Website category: book
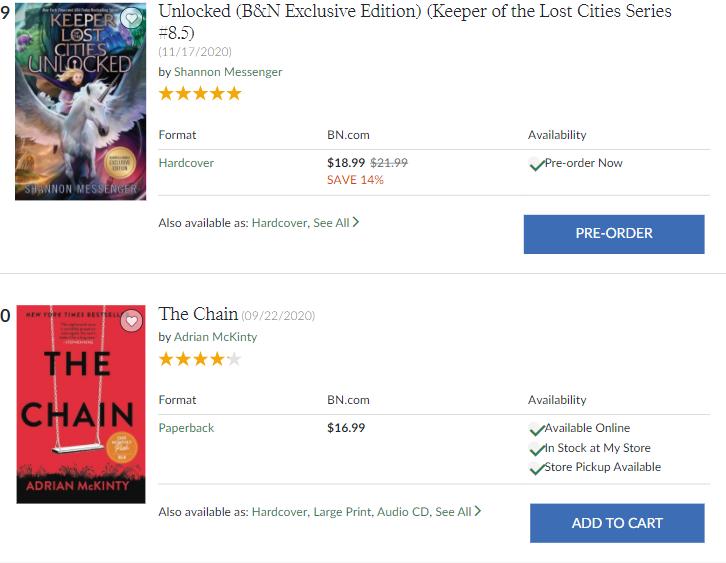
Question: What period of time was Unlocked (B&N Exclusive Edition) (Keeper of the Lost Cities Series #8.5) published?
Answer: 11/17/2020

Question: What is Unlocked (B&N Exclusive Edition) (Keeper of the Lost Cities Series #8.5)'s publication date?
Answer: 11/17/2020

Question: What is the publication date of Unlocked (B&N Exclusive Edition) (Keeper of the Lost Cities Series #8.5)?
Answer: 11/17/2020

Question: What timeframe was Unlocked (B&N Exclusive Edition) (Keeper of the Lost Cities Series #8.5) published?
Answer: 11/17/2020

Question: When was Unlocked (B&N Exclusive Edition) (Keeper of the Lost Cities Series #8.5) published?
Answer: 11/17/2020

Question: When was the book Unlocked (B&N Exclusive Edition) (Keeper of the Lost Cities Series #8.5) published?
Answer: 11/17/2020

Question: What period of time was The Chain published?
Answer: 09/22/2020

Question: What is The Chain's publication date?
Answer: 09/22/2020

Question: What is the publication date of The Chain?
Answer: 09/22/2020

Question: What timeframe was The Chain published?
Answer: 09/22/2020

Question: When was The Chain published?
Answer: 09/22/2020

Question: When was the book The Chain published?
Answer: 09/22/2020

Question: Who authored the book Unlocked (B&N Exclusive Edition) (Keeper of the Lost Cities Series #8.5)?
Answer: Shannon Messenger

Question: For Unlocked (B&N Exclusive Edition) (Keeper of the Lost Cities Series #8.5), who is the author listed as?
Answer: Shannon Messenger

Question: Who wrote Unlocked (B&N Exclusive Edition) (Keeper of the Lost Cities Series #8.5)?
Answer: Shannon Messenger

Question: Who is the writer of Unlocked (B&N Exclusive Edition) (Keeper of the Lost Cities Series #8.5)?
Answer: Shannon Messenger

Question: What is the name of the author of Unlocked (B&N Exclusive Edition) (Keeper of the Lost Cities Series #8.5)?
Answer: Shannon Messenger

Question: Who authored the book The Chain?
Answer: Adrian McKinty

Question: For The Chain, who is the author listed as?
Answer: Adrian McKinty

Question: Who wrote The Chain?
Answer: Adrian McKinty

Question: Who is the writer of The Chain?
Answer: Adrian McKinty

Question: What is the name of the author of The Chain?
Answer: Adrian McKinty

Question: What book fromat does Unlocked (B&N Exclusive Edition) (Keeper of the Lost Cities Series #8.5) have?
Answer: Hardcover

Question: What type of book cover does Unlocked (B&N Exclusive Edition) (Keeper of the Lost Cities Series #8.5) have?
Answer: Hardcover

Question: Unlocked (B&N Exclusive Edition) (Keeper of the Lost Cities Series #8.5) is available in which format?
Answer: Hardcover

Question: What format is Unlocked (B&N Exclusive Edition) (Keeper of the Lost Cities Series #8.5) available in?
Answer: Hardcover

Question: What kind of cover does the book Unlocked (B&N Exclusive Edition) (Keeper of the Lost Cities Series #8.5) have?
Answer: Hardcover

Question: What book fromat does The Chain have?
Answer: Paperback

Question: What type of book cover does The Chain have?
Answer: Paperback

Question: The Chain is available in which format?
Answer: Paperback

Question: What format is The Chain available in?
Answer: Paperback

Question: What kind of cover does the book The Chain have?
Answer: Paperback

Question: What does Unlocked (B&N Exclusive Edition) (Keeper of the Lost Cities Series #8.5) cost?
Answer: $18.99

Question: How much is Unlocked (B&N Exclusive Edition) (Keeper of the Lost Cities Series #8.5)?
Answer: $18.99

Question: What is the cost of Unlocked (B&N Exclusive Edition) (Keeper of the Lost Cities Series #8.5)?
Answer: $18.99

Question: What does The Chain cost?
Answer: $16.99

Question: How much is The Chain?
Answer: $16.99

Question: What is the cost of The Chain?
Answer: $16.99

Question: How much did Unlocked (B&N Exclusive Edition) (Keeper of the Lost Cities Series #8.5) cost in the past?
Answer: $21.99

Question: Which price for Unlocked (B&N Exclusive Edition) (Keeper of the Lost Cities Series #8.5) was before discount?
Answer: $21.99

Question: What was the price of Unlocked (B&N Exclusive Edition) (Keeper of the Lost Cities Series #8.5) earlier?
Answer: $21.99

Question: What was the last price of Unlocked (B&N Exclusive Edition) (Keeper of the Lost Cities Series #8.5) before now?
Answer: $21.99

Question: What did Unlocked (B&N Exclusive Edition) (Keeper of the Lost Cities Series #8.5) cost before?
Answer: $21.99

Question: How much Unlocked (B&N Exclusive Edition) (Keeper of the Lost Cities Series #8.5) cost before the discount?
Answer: $21.99

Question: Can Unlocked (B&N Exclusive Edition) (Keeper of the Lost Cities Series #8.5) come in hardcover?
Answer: yes

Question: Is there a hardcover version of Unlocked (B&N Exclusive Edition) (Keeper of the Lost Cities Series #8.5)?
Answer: yes

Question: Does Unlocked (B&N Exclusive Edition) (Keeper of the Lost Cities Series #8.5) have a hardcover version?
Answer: yes

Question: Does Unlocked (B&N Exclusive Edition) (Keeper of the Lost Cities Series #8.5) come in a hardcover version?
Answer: yes

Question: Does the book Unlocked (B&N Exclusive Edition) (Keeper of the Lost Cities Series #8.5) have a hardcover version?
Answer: yes

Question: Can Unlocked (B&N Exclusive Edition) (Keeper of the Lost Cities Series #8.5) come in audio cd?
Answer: no

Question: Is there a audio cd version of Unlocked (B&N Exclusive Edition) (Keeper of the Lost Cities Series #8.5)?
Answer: no

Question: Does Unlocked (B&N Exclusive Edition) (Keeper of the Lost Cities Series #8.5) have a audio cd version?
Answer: no

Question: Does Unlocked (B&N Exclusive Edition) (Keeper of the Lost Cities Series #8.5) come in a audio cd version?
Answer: no

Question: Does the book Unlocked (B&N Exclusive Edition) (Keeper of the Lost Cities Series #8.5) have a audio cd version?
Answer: no

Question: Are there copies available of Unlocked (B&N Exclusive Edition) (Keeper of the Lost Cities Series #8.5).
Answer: no

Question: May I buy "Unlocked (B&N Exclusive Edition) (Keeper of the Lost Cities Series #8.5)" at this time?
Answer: no

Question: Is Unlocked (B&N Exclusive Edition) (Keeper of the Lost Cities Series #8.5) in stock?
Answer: no

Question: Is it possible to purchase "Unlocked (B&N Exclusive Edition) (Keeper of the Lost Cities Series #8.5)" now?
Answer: no

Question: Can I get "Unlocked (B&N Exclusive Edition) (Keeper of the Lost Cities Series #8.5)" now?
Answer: no

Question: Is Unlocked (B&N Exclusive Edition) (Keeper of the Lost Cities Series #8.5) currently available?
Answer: no

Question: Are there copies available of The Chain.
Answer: yes

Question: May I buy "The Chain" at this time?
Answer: yes

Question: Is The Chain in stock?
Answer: yes

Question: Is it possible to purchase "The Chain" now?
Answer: yes